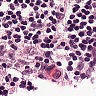
Metastatic tissue present: no